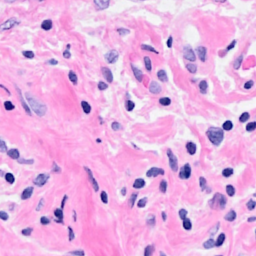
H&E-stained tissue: Breast